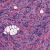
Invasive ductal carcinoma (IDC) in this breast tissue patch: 1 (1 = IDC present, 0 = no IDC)